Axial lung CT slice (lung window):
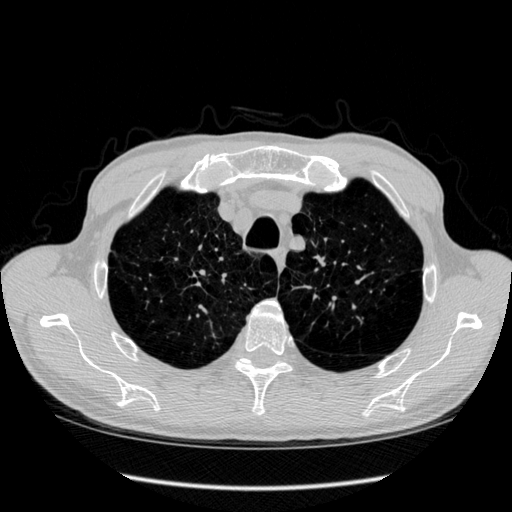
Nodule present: no